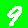
Digit: 9